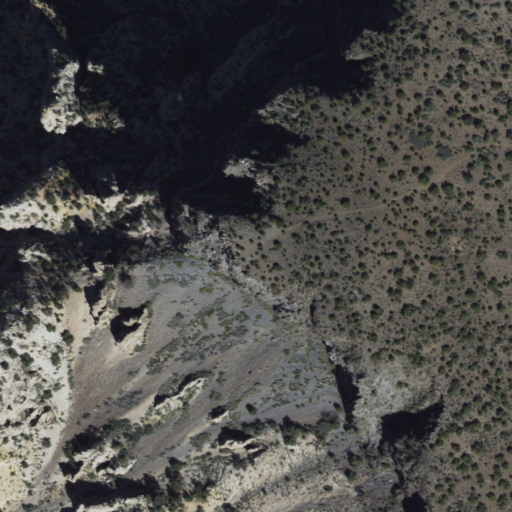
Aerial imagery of cliff(s) in Arizona named Snap Point containing evergreen forest, shrub, and barren land